Brain MRI, t2w sequence, axial 2D slice.
Patient: age 42, sex F, weight 95 kg, height 1.95 m
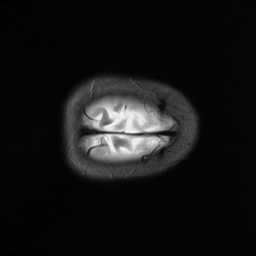